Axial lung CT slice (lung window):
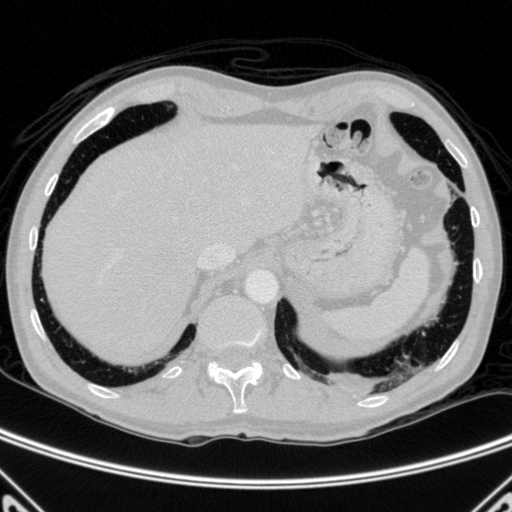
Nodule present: no